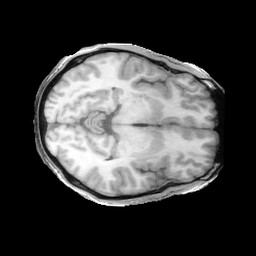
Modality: T1w
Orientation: axial
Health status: ill
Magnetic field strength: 3 T